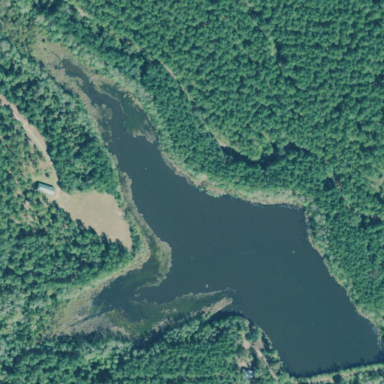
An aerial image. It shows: Reservoir of natural water.